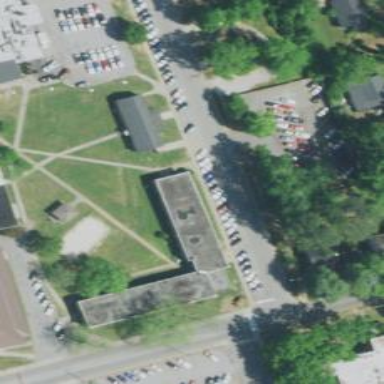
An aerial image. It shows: College building.